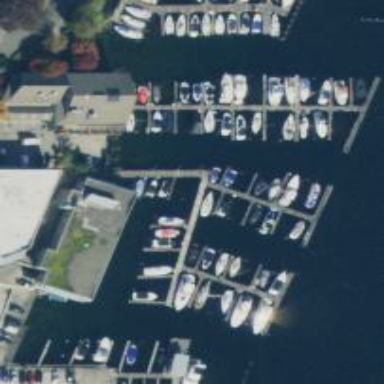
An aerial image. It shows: Pier with mooring facilities.